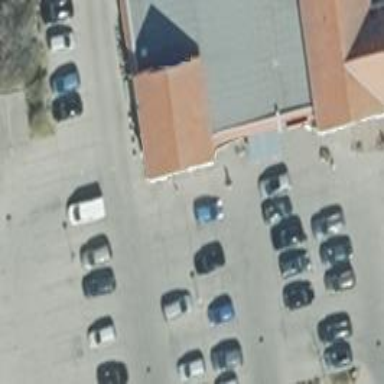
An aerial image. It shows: Road serving as parking aisle.